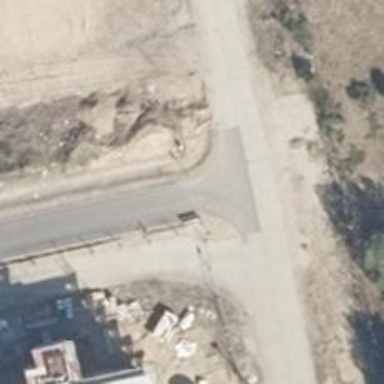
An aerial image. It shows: Residential road.